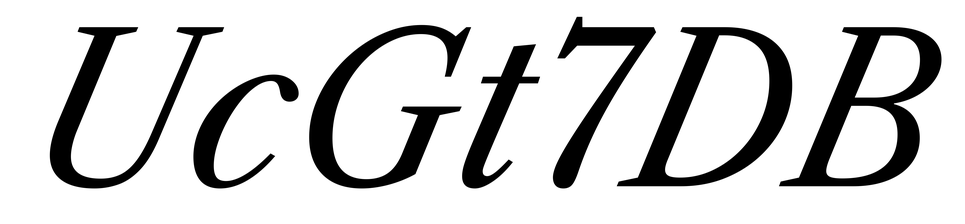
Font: LibreCaslonText-Italic_Italic